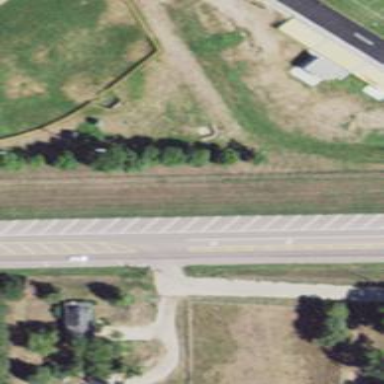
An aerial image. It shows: Asphalt trunk highway.